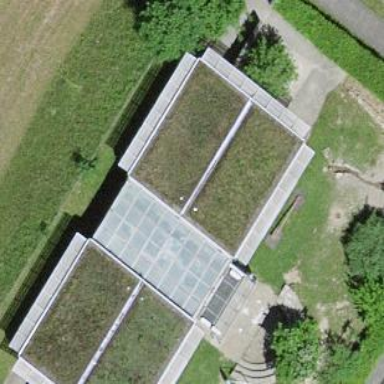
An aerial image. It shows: Kindergarten building.